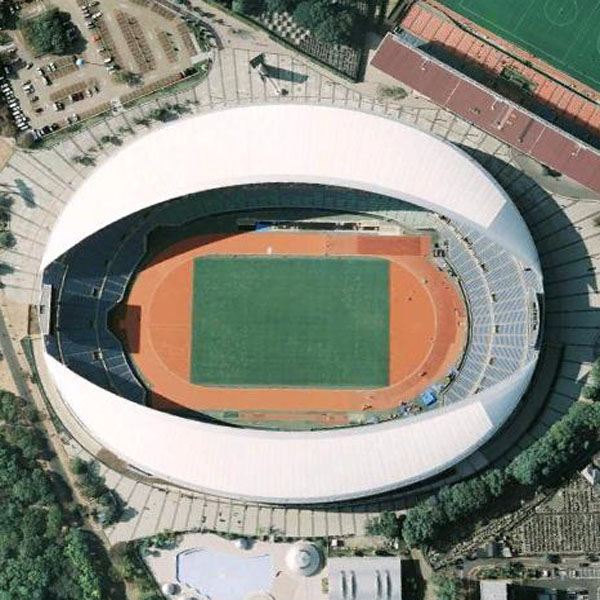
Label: footballField